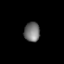
Tissue: lung
Cell type: Smooth muscle cells
Senescence score: 0.5446
Nuclear area (px): 298
Mean DAPI intensity: 117.527